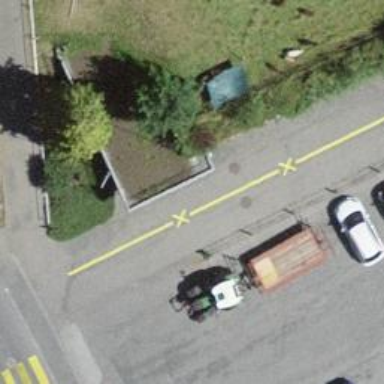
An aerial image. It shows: Disaster help point for emergencies.